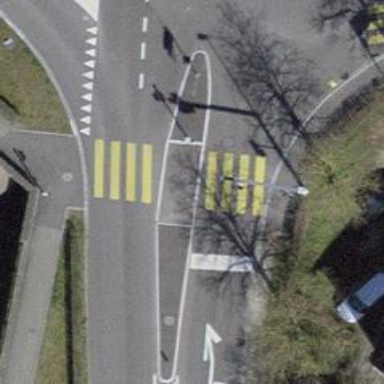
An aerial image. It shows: Uncontrolled crossing with pedestrian island.